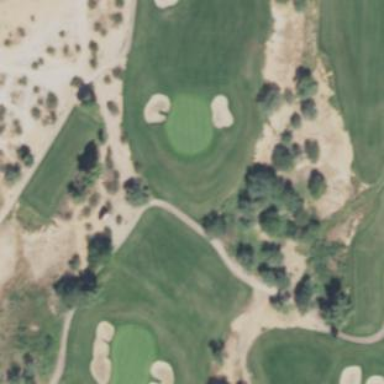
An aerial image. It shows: Area of rough grass used for golf.